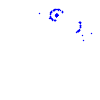
Particle: proton